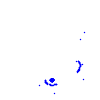
Particle: electron